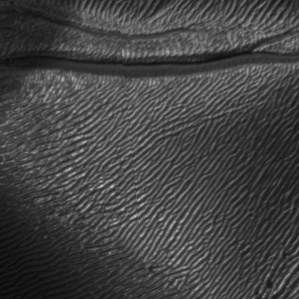
Label: frost